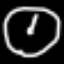
Label: clock